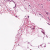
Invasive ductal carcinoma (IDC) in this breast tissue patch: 0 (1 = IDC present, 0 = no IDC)